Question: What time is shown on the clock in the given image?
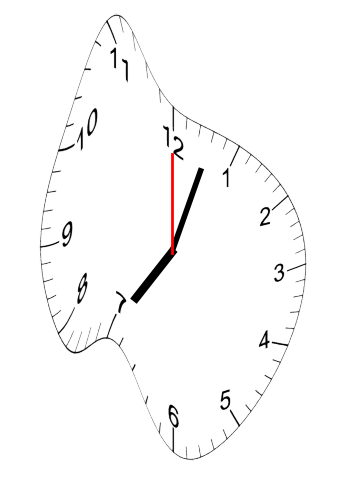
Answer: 07:03:00